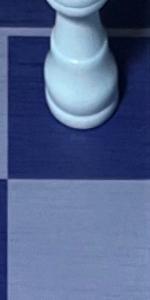
Label: Empty